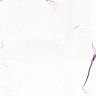
Metastatic tissue present: no